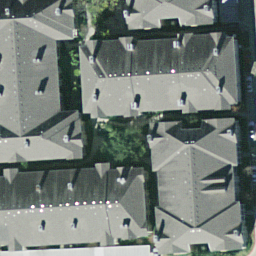
Label: residential